Question: I'm sorry if question title was unclear, but with my cheap english, I cant find a way to ask it clearly.
But I can explain it in long way.
So I have realized if I design my world(and with world, I mean ENTIRE game, it will be one level) 10.000x10.000... it will be very enough, other than few another sprite(and I mean like 4 or 5 with maximum of 50x50, nothing big.)
So I thought, why dont I make my entire map as 10.000x10.000(or lets say tons of 512x512) picture ?
But I have one question, there is few things you can "interact". they will(with they, I mean the stuff that is in my "world.jpg") be always stay at same place, but player(which is actually a sprite as you know) will move, therefore my 10.000x10.000 will "move".
So look at picture below, there is black dot which is "player" and red dot, which is lets say, a door.
and world is always centered to black dot unless he goes to end of the world. as you can see, (look at picture part 1 and part 2) when he moves a little bit to east, red dot looks moved. but I just moved my 10.000x10.000 image. Thats what I meant with the stuff on 10kx10k pic will move.
Anyway, but as you can see in last part of pic, when he goes near red dot, I want to my "action"
How to do it ?
Is it useful to use 10kx10 pic instead of another sprites appearing on world when he moves ? but If I want to do that, not just I will check if he is nearby, but I will also check his point to realize if I should or shouldnt show him sprite.
Will it be more useful if I show my stuff when he comes to coordinates I want, or is using one big picture is OK ?
Thanks.

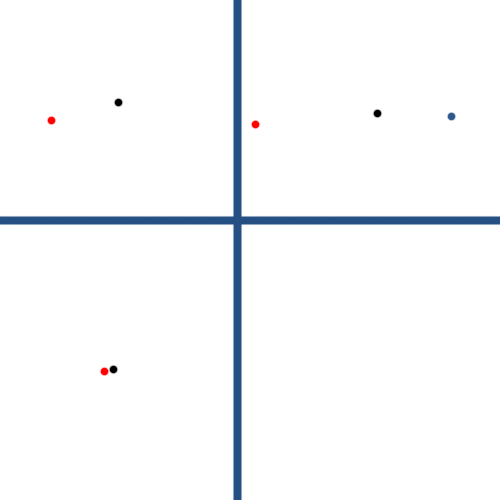
Answer: I would suggest a structure of the map somewhat like this..
'''
public class Map
{
public MapPoint[,] mapPoints; //the map
public Player player; //the player/user object
public Vector2 DrawHeroPosition;
//where at the screen the player is going to be drawn
public Vector2 RangeStart;
//what part of the map who is going to be drawn
public int SizeX; //number of mapPoints the screen can contain at one time
public int SizeY; //number of mapPoints the screen can contain at one time
//MapPoint represents a specific 512x512 point (mapPoint) its position at
//the map but also includes the sprite that is going to be drawn and objects
//that the player can interact with at that place (like the door)
//the player object includes reference to where in the world it is place
public Map(ContentManager theContentManager, int x, int y)
{
MapSizeX = x;
MapSizeY = y;
int ScreenSizeX = 9;
int ScreenSizeY = 9;
mapPoints = new MapPoint[MapSizeX , MapSizeY];
//ad code for generating/creating map...
//important that you store the MapPoints position inside each mapPoint
player = new Player(mapPoints[0,0]); //crate a player who knows where he is
}
public void Update()
{
//in the update method you do a lot of things like movement and so
//set what part of the map the game should draw if the game for example
//can show 9x9 512points at a single time
//give range value from the players position
RangeStart.X = player.PositionX;
//test if the maps position is in the left corner of the map
//if it is draw the map from the start..(RangeStart.X = 0)
if (player.PositionX - (ScreenSizeX / 2) < 0) { RangeStart.X = 0; }
//if not draw the hero in the mitle of the screen
else
{
RangeStart.X = player.PositionX - (ScreenSizeX / 2);
}
//if the hero is in the right corer, fix his position
while (RangeStart.X + ScreenSizeX > MapSizeX)
{
RangeStart.X--;
}
//the same thing for the Y axle
RangeStart.Y = player.PositionY;
if (player.PositionY - (ScreenSizeY / 2) < 0) { RangeStart.Y = 0; }
else
{
RangeStart.Y = player.PositionY - (ScreenSizeY / 2);
}
while (RangeStart.Y + ScreenSizeY > MapSizeY)
{
RangeStart.Y--;
}
//time to set the position of the hero...
//he works like the opposite of the range, if you move what part of the map
//you draw you dont change the heros draw position, if you dont move the range
//you have to move the hero to create the illusion of "moment"
//if you are in the left part you have to move the heros draw position..
if (player.PositionX - (ScreenSizeX / 2) < 0)
{ DrawHeroPosition.X = player.PositionX; }
//if you are in the right part
else if (player.PositionX+1 > MapSizeX - (ScreenSizeX / 2))
{
DrawHeroPosition.X = player.PositionX - (MapSizeX - ScreenSizeX);
}
//if you aint in a corner, just place the hero in the middle of the map
else
{
DrawHeroPosition.X = (ScreenSizeX / 2);
}
//the same thing for Y
if (player.PositionY - (ScreenSizeY / 2) < 0)
{ DrawHeroPosition.Y = player.PositionY; }
else if (player.PositionY+1 > MapSizeY - (ScreenSizeY / 2))
{
DrawHeroPosition.Y = player.PositionY - (MapSizeY - ScreenSizeY);
}
else
{
DrawHeroPosition.Y = (ScreenSizeY / 2);
}
}
public void Draw()
{
int x = (int)RangeStart.X;
int y = (int)RangeStart.Y;
for(int counterX = 0; x < ((MapSizeX)); x++, counterX++)
{
for (int counterY = 0; y < (MapSizeY); y++, counterY++)
{
if (mapPoints[x, y] != null)
{
mapPoints[x, y].Draw(spriteBatch, mapPoints[counterX,counterY].positonInMatrix);
//mapPoints[counterX,counterY] = where to draw
//mapPoints[x, y] = what to draw
}
}
y = (int)RangeStart.Y;
}
}
}
'''
how i draw inside the MapPoint Class...
'''
public void Draw(SpriteBatch theSpriteBatch, Vector2 positonOnScreen)
{
positonOnScreen = new Vector2(positonOnScreen.X * base.Scale * 16,
positonOnScreen.Y * base.Scale * 16);
//base.Scale is just a variable for have the ability to zoom in/out
//16 represents the original size of the picture (16x16 pixels)
theSpriteBatch.Draw(mSpriteTexture, new Rectangle((int)positonOnScreen.X,
(int)(positonOnScreen.Y), 64, 64),new Rectangle(0, 0, 16, 16), Color.White);
}
'''